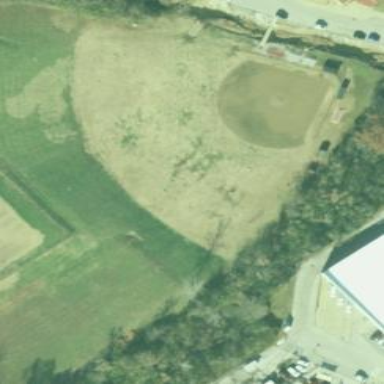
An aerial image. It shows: Baseball pitch for leisure land activities.